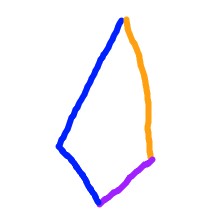
Shape: kite